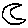
Label: moon